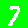
Digit: 7